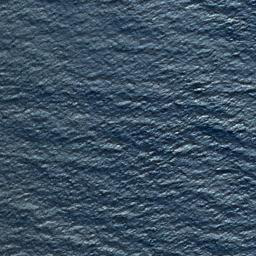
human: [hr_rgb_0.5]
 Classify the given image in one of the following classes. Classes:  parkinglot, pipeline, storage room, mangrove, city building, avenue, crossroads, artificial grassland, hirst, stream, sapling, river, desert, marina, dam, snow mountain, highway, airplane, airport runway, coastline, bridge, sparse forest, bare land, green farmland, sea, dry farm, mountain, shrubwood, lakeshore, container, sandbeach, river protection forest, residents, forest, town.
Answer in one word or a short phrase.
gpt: sea